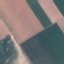
Land use / land cover class: AnnualCrop